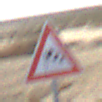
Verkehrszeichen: SeitenwindVonLinks
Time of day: Midday
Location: Outdoor (Nature)
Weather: PartlyCloudy
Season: NotSpecified
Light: Natural